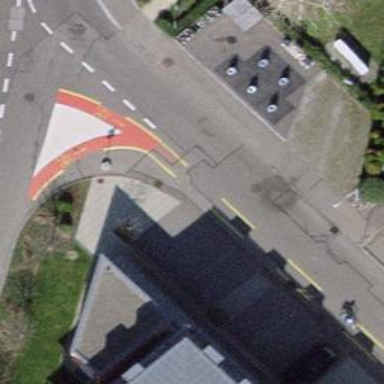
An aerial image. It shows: Residential road with asphalt surface. There is designated cycling lane on the left side.